Group 1:
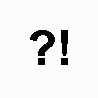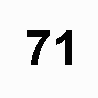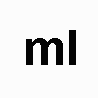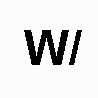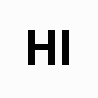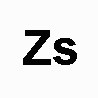
Group 2:
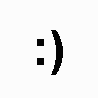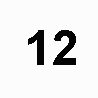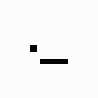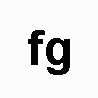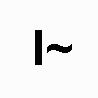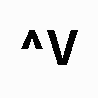
Rule separating the two groups: The left part is wider than the right part vs. the left part is narrower than the right part.
Concepts: convex_hull, horizontal, imagined_entity, imagined_line_or_curve, left_right, length_line_or_curve, vertical
Author: Merse E. Gáspár